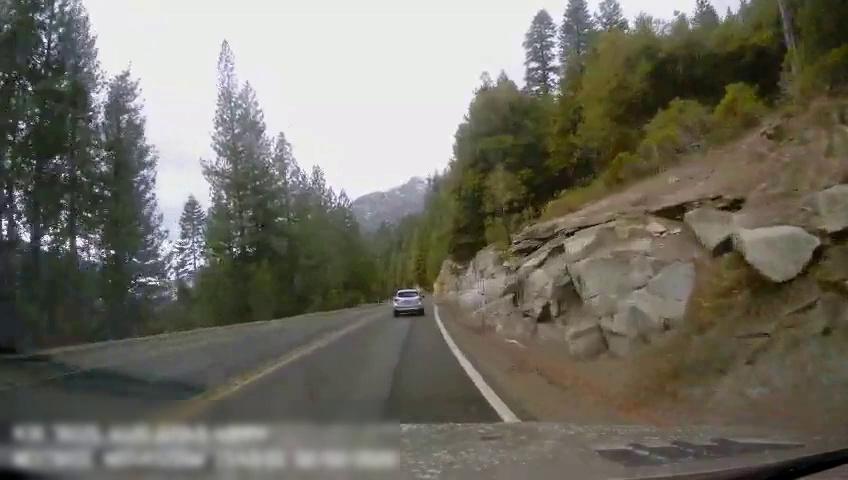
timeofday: Day
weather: Sunny
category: Drivable Space
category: Vehicles | SUV
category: Lanes | Alternate Lane
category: Lanes | Current Lane
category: Lanes | Opposite Lane